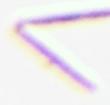
Label: Thalassionema